Question: I want to text-mine a set of files based on the below form. I can create a corpus where each file is a document (using 'tm'), but I'm thinking it might be better to create a corpus where each section in the 2nd form table was a document having the following meta data:
'''
Author : John Smith
DateTimeStamp: 2013-04-18 16:53:31
Description :
Heading : Current Focus
ID : Smith-John_e.doc Current Focus
Language : en_CA
Origin : Smith-John_e.doc
Name : John Smith
Title : Manager
TeamMembers : Joe Blow, John Doe
GroupLeader : She who must be obeyed
'''
where Name, Title, TeamMembers and GroupLeader are extracted from the first table on the form. In this way, each chunk of text to be analyzed would maintain some of its context.
What is the best way to approach this? I can think of 2 ways:
- -
Any pointers would be much appreciated.
This is the form:

<URL> of a corpus with 2 documents. exc[[1]] came from a .doc and exc[[2]] came from a docx. They both used the form above.
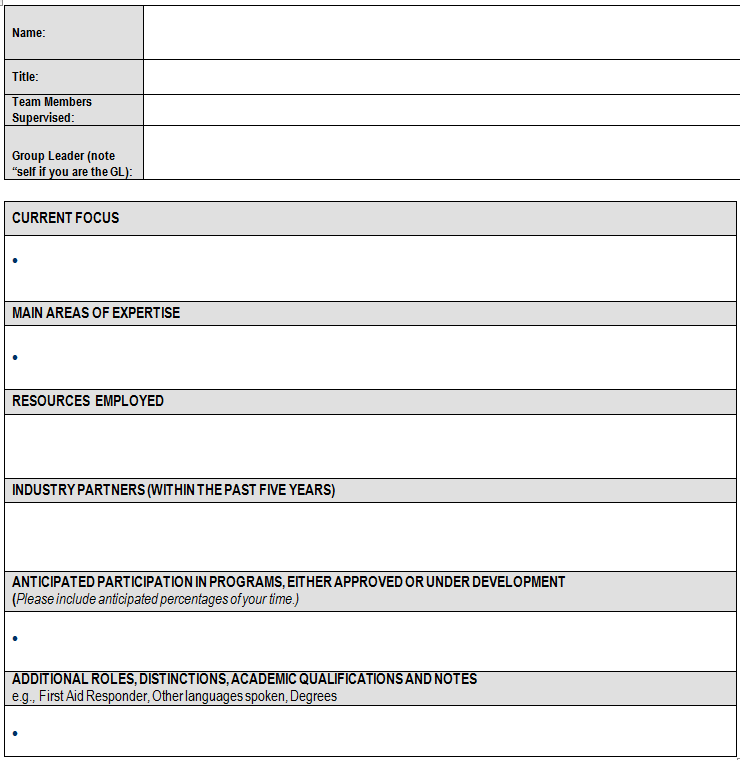
Answer: Here's a quick sketch of a method, hopefully it might provoke someone more talented to stop by and suggest something more efficient and robust... Using the 'RData' file in your question, I found that the 'doc' and 'docx' files have slightly different structures and so require slightly different approaches (though I see in the metadata that your 'docx' is 'fake2.txt', so is it really 'docx'? I see in your other Q that you used a converter outside of R, that must be why it's 'txt').
'''
library(tm)
'''
First get custom metadata for the 'doc' file. I'm no regex expert, as you can see, but it's roughly 'get rid of trailing and leading spaces' then 'get rid of "Word"', then get rid of punctuation...
'''
# create User-defined local meta data pairs
meta(exc[[1]], type = "corpus", tag = "Name1") <- gsub("^\s+|\s+$","", gsub("Name", "", gsub("[[:punct:]]", '', exc[[1]][3])))
meta(exc[[1]], type = "corpus", tag = "Title") <- gsub("^\s+|\s+$","", gsub("Title", "", gsub("[[:punct:]]", '', exc[[1]][4])))
meta(exc[[1]], type = "corpus", tag = "TeamMembers") <- gsub("^\s+|\s+$","", gsub("Team Members", "", gsub("[[:punct:]]", '', exc[[1]][5])))
meta(exc[[1]], type = "corpus", tag = "ManagerName") <- gsub("^\s+|\s+$","", gsub("Name of your", "", gsub("[[:punct:]]", '', exc[[1]][7])))
'''
Now have a look at the result
'''
# inspect
meta(exc[[1]], type = "corpus")
Available meta data pairs are:
Author :
DateTimeStamp: 2013-04-22 13:59:28
Description :
Heading :
ID : fake1.doc
Language : en_CA
Origin :
User-defined local meta data pairs are:
$Name1
[1] "John Doe"
$Title
[1] "Manager"
$TeamMembers
[1] "Elise Patton Jeffrey Barnabas"
$ManagerName
[1] "Selma Furtgenstein"
'''
Do the same for the 'docx' file
'''
# create User-defined local meta data pairs
meta(exc[[2]], type = "corpus", tag = "Name2") <- gsub("^\s+|\s+$","", gsub("Name", "", gsub("[[:punct:]]", '', exc[[2]][2])))
meta(exc[[2]], type = "corpus", tag = "Title") <- gsub("^\s+|\s+$","", gsub("Title", "", gsub("[[:punct:]]", '', exc[[2]][4])))
meta(exc[[2]], type = "corpus", tag = "TeamMembers") <- gsub("^\s+|\s+$","", gsub("Team Members", "", gsub("[[:punct:]]", '', exc[[2]][6])))
meta(exc[[2]], type = "corpus", tag = "ManagerName") <- gsub("^\s+|\s+$","", gsub("Name of your", "", gsub("[[:punct:]]", '', exc[[2]][8])))
'''
And have a look
'''
# inspect
meta(exc[[2]], type = "corpus")
Available meta data pairs are:
Author :
DateTimeStamp: 2013-04-22 14:06:10
Description :
Heading :
ID : fake2.txt
Language : en
Origin :
User-defined local meta data pairs are:
$Name2
[1] "Joe Blow"
$Title
[1] "Shift Lead"
$TeamMembers
[1] "Melanie Baumgartner Toby Morrison"
$ManagerName
[1] "Selma Furtgenstein"
'''
If you have a large number of documents then a 'lapply' function that includes these 'meta' functions would be the way to go.
Now that we've got the custom metadata, we can subset the documents to exclude that part of the text:
'''
# create new corpus that excludes part of doc that is now in metadata. We just use square bracket indexing to subset the lines that are the second table of the forms (slightly different for each doc type)
excBody <- Corpus(VectorSource(c(paste(exc[[1]][13:length(exc[[1]])], collapse = ","),
paste(exc[[2]][9:length(exc[[2]])], collapse = ","))))
# get rid of all the white spaces
excBody <- tm_map(excBody, stripWhitespace)
'''
Have a look:
'''
inspect(excBody)
A corpus with 2 text documents
The metadata consists of 2 tag-value pairs and a data frame
Available tags are:
create_date creator
Available variables in the data frame are:
MetaID
[[1]]
|CURRENT RESEARCH FOCUS |,| |,|Lorem ipsum dolor sit amet, consectetur adipiscing elit. |,|Donec at ipsum est, vel ullamcorper enim. |,|In vel dui massa, eget egestas libero. |,|Phasellus facilisis cursus nisi, gravida convallis velit ornare a. |,|MAIN AREAS OF EXPERTISE |,|Vestibulum aliquet faucibus tortor, sed aliquet purus elementum vel. |,|In sit amet ante non turpis elementum porttitor. |,|TECHNOLOGY PLATFORMS, INSTRUMENTATION EMPLOYED |,| Vestibulum sed turpis id nulla eleifend fermentum. |,|Nunc sit amet elit eu neque tincidunt aliquet eu at risus. |,|Cras tempor ipsum justo, ut blandit lacus. |,|INDUSTRY PARTNERS (WITHIN THE PAST FIVE YEARS) |,| Pellentesque facilisis nisl in libero scelerisque mattis eu quis odio. |,|Etiam a justo vel sapien rhoncus interdum. |,|ANTICIPATED PARTICIPATION IN PROGRAMS, EITHER APPROVED OR UNDER DEVELOPMENT |,|(Please include anticipated percentages of your time.) |,| Proin vitae ligula quis enim vulputate sagittis vitae ut ante. |,|ADDITIONAL ROLES, DISTINCTIONS, ACADEMIC QUALIFICATIONS AND NOTES |,|e.g., First Aid Responder, Other languages spoken, Degrees, Charitable Campaign |,|Canvasser (GCWCC), OSH representative, Social Committee |,|Sed nec tellus nec massa accumsan faucibus non imperdiet nibh. |,,
[[2]]
CURRENT RESEARCH FOCUS,,* Lorem ipsum dolor sit amet, consectetur adipiscing elit.,* Donec at ipsum est, vel ullamcorper enim.,* In vel dui massa, eget egestas libero.,* Phasellus facilisis cursus nisi, gravida convallis velit ornare a.,MAIN AREAS OF EXPERTISE,* Vestibulum aliquet faucibus tortor, sed aliquet purus elementum vel.,* In sit amet ante non turpis elementum porttitor. ,TECHNOLOGY PLATFORMS, INSTRUMENTATION EMPLOYED,* Vestibulum sed turpis id nulla eleifend fermentum.,* Nunc sit amet elit eu neque tincidunt aliquet eu at risus.,* Cras tempor ipsum justo, ut blandit lacus.,INDUSTRY PARTNERS (WITHIN THE PAST FIVE YEARS),* Pellentesque facilisis nisl in libero scelerisque mattis eu quis odio.,* Etiam a justo vel sapien rhoncus interdum.,ANTICIPATED PARTICIPATION IN PROGRAMS, EITHER APPROVED OR UNDER DEVELOPMENT ,(Please include anticipated percentages of your time.),* Proin vitae ligula quis enim vulputate sagittis vitae ut ante.,ADDITIONAL ROLES, DISTINCTIONS, ACADEMIC QUALIFICATIONS AND NOTES,e.g., First Aid Responder, Other languages spoken, Degrees, Charitable Campaign Canvasser (GCWCC), OSH representative, Social Committee,* Sed nec tellus nec massa accumsan faucibus non imperdiet nibh.,,
'''
Now the documents are ready for text mining, with the data from the upper table moved out of the document and into the document metadata.
Of course all of this depends on the documents being highly regular. If there are different numbers of lines in the first table in each doc, then the simple indexing method might fail (give it a try and see what happens) and something more robust will be needed.
Having read the question a little more carefully, and <URL>, here's a method that is more robust and doesn't depend on indexing specific lines of the documents. Instead, we use regular expressions to extract text from between two words to make the metadata and split the document
Here's how we make the User-defined local meta data (a method to replace the one above)
'''
library(gdata) # for the trim function
txt <- paste0(as.character(exc[[1]]), collapse = ",")
# inspect the document to identify the words on either side of the string
# we want, so 'Name' and 'Title' are on either side of 'John Doe'
extract <- regmatches(txt, gregexpr("(?<=Name).*?(?=Title)", txt, perl=TRUE))
meta(exc[[1]], type = "corpus", tag = "Name1") <- trim(gsub("[[:punct:]]", "", extract))
extract <- regmatches(txt, gregexpr("(?<=Title).*?(?=Team)", txt, perl=TRUE))
meta(exc[[1]], type = "corpus", tag = "Title") <- trim(gsub("[[:punct:]]","", extract))
extract <- regmatches(txt, gregexpr("(?<=Members).*?(?=Supervised)", txt, perl=TRUE))
meta(exc[[1]], type = "corpus", tag = "TeamMembers") <- trim(gsub("[[:punct:]]","", extract))
extract <- regmatches(txt, gregexpr("(?<=your).*?(?=Supervisor)", txt, perl=TRUE))
meta(exc[[1]], type = "corpus", tag = "ManagerName") <- trim(gsub("[[:punct:]]","", extract))
# inspect
meta(exc[[1]], type = "corpus")
Available meta data pairs are:
Author :
DateTimeStamp: 2013-04-22 13:59:28
Description :
Heading :
ID : fake1.doc
Language : en_CA
Origin :
User-defined local meta data pairs are:
$Name1
[1] "John Doe"
$Title
[1] "Manager"
$TeamMembers
[1] "Elise Patton Jeffrey Barnabas"
$ManagerName
[1] "Selma Furtgenstein"
'''
Similarly we can extract the sections of your second table into separate
vectors and then you can make them into documents and corpora or just work
on them as vectors.
'''
txt <- paste0(as.character(exc[[1]]), collapse = ",")
CURRENT_RESEARCH_FOCUS <- trim(gsub("[[:punct:]]","", regmatches(txt, gregexpr("(?<=CURRENT RESEARCH FOCUS).*?(?=MAIN AREAS OF EXPERTISE)", txt, perl=TRUE))))
[1] "Lorem ipsum dolor sit amet consectetur adipiscing elit Donec at ipsum est vel ullamcorper enim In vel dui massa eget egestas libero Phasellus facilisis cursus nisi gravida convallis velit ornare a"
MAIN_AREAS_OF_EXPERTISE <- trim(gsub("[[:punct:]]","", regmatches(txt, gregexpr("(?<=MAIN AREAS OF EXPERTISE).*?(?=TECHNOLOGY PLATFORMS, INSTRUMENTATION EMPLOYED)", txt, perl=TRUE))))
[1] "Vestibulum aliquet faucibus tortor sed aliquet purus elementum vel In sit amet ante non turpis elementum porttitor"
'''
And so on. I hope that's a bit closer to what you're after. If not, it might be best to break down your task into a set of smaller, more focused questions, and ask them separately (or wait for one of the gurus to stop by this question!).